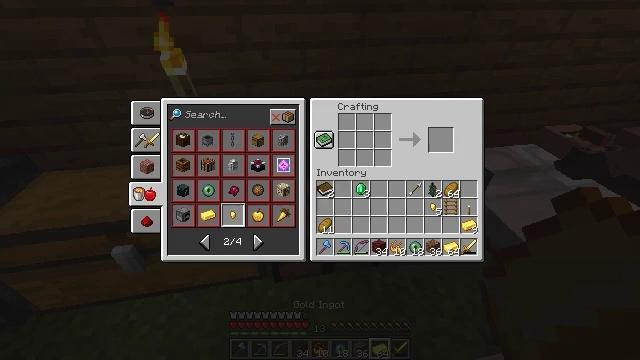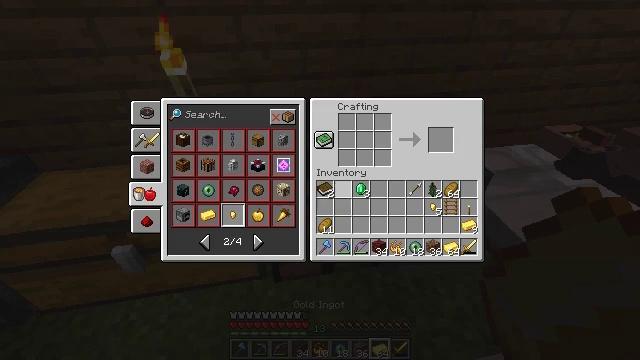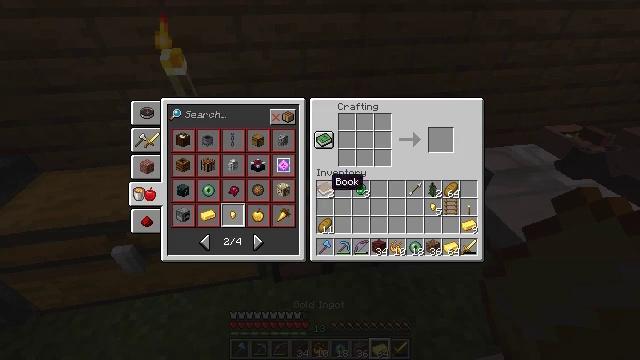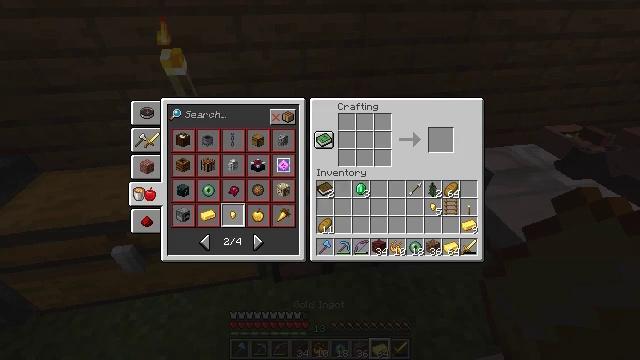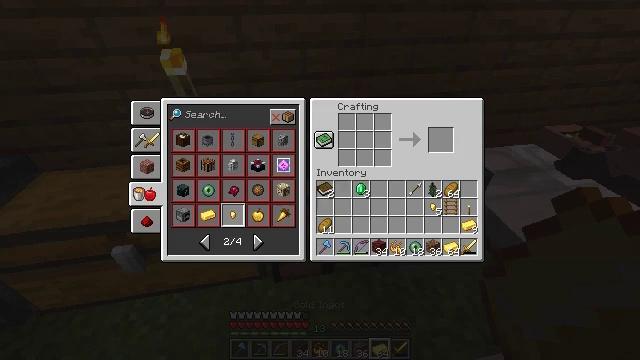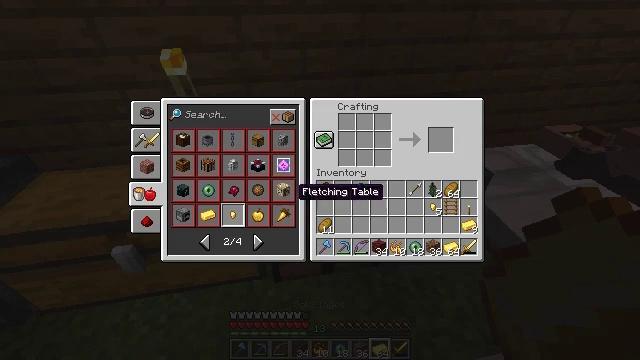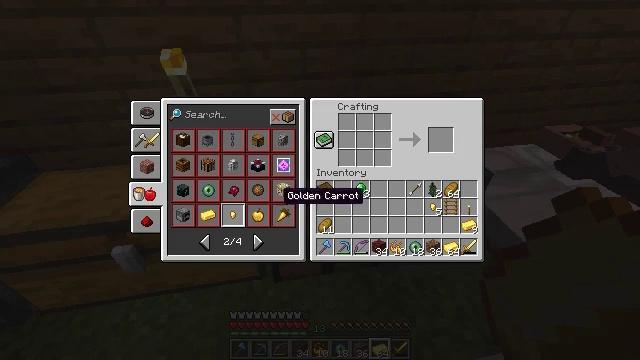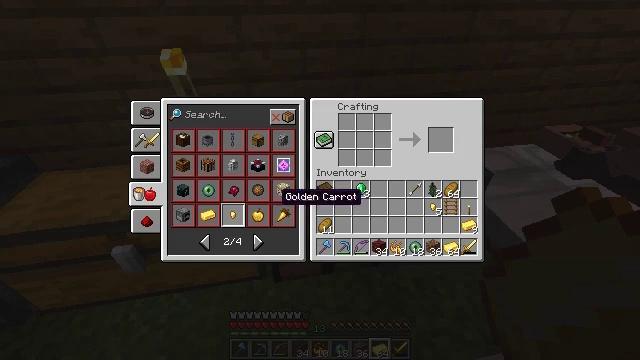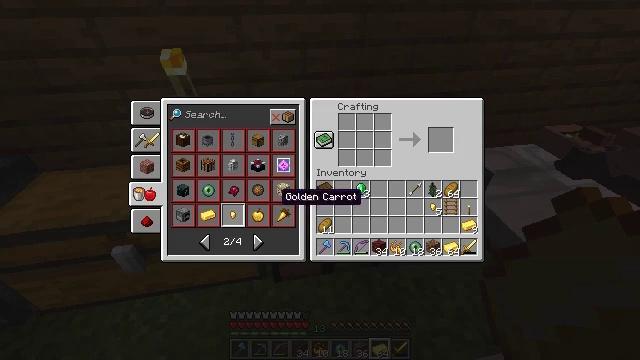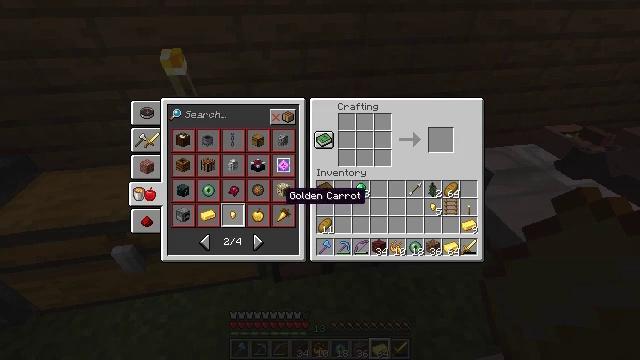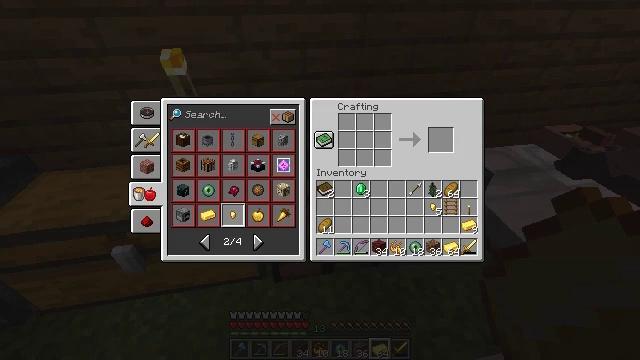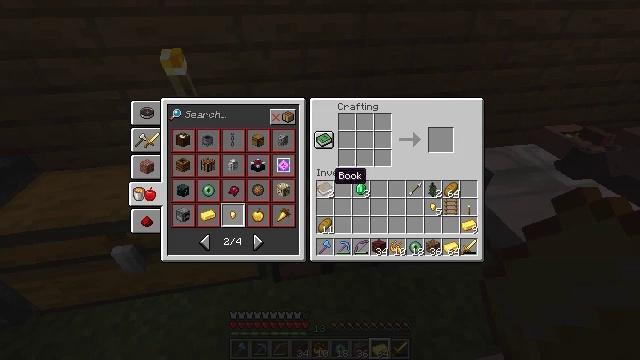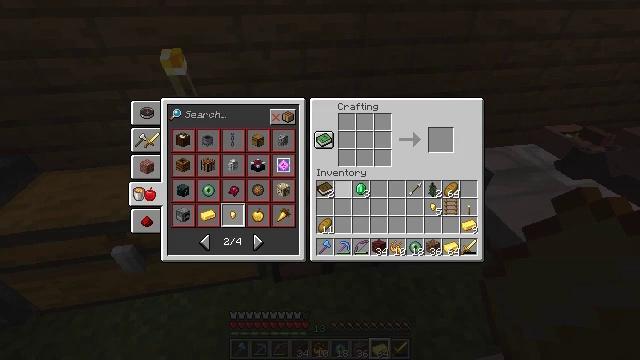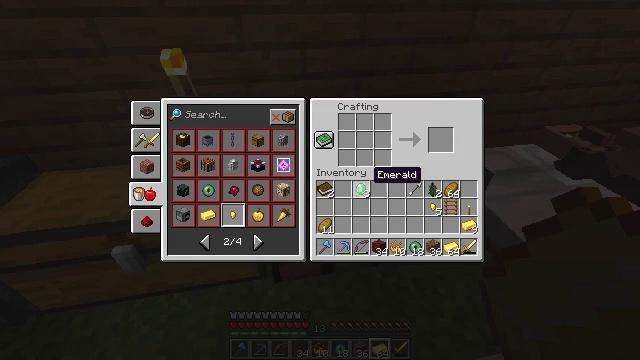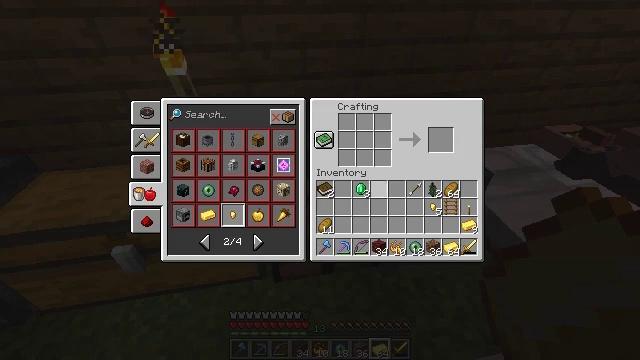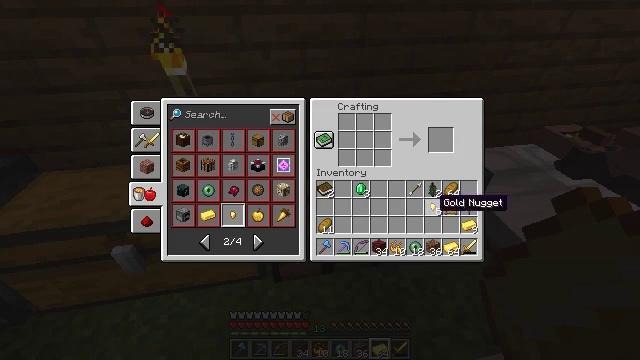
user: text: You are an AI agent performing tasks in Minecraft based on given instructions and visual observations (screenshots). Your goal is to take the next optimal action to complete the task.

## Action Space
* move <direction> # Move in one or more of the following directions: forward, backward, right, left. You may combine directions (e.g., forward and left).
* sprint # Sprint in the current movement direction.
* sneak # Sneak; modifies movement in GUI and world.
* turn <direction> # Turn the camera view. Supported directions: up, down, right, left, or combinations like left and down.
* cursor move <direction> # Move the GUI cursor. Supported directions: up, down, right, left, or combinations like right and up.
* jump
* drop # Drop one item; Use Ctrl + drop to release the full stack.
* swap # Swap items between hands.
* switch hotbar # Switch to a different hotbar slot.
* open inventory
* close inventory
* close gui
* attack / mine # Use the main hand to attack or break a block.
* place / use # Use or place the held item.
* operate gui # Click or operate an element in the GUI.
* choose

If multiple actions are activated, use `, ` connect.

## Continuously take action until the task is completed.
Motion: motion action
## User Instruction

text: Use the crafting table to make an apple.
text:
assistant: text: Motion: sneak, cursor move left and down, open gui
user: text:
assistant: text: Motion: sneak, cursor move left
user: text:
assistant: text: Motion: sneak, cursor move left
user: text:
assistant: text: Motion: sneak
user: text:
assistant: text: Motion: sneak, cursor move left
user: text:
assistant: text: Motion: sneak, cursor move left
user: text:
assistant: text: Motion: sneak
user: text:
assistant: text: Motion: sneak
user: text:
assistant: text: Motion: sneak
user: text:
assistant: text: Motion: sneak, cursor move right and up
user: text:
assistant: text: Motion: sneak, cursor move right and up
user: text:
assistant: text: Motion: sneak, cursor move right
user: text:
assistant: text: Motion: sneak, cursor move right
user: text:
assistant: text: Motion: sneak, cursor move right
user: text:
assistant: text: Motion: sneak, cursor move right and down
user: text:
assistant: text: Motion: sneak, cursor move right and down
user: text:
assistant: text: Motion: sneak, cursor move down
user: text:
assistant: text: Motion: sneak, cursor move down
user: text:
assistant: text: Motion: sneak
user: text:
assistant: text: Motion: sneak
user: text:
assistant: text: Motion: sneak
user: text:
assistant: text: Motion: sneak
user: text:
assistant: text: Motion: sneak
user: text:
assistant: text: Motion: sneak
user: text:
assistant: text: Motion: sneak
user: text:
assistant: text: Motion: sneak
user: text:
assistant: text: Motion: sneak
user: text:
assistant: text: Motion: sneak
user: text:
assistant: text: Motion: no_op
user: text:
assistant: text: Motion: no_op